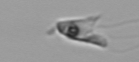
Label: Chrysochromulina_lanceolata